Question: Configuration:
- - - <URL>
While profiling, I've noticed a very high utilization in the "(program)" section of the profile. "Manually" profiling (with node --prof and mac-tick-processor) shows a similarly high percentage spent in '___psynch_rw_unlock' in the C++ section.
The primary usage of the program during the profiling was:
- - -

Is this normal behavior, or is this a sign of a deeper problem?
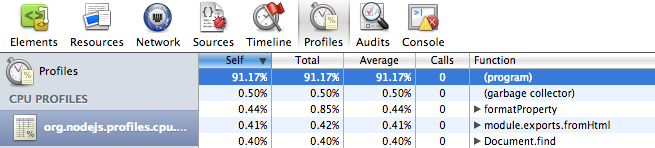
Answer: As of now, Chrome classifies both native code and idle time as '(program)'. Now that <URL> has landed, let's see if it makes it into the next Chrome version...